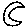
Label: moon